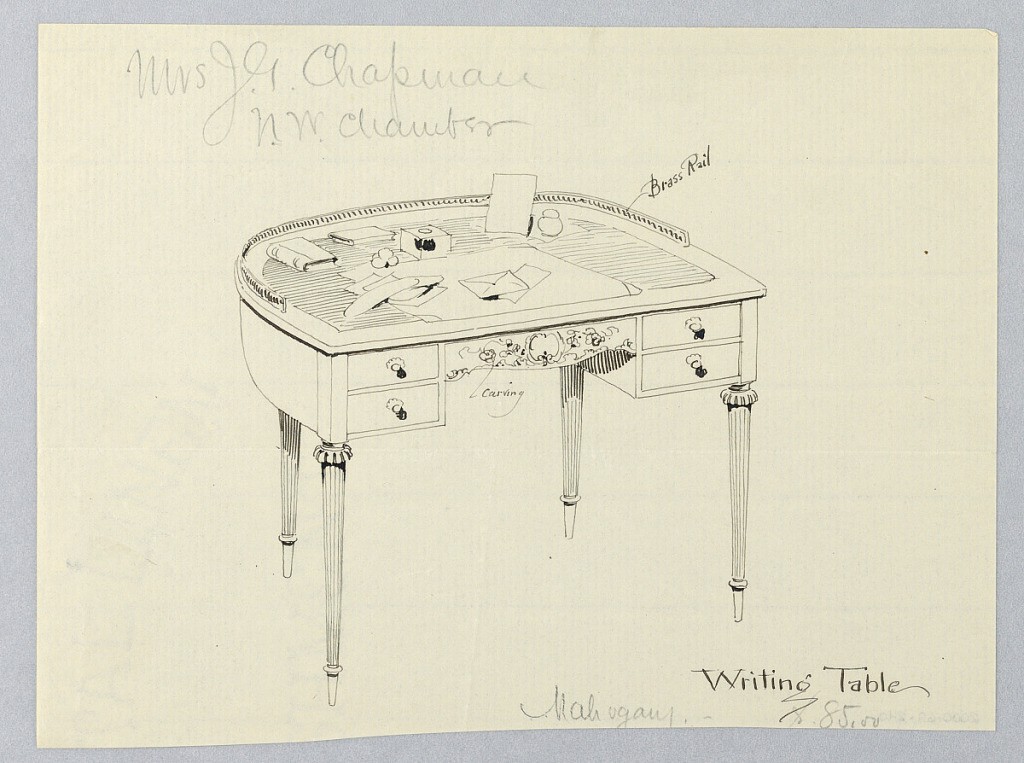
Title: Design for Semi-Circular Writing Table with Brass Railing
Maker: A.N. Davenport Co.
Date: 1900–05
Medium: Pen and black ink on thin cream paper
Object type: Drawing
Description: Semi-circular table top with brass railing at back; raised on 4 fluted columnar legs terminating in slim tapering feet with flute stops; center drawer carved in floral motifs and flanked by 4 shallow drawers with round knob pulls; atop table: ink well, sand container, envelopes, etc.